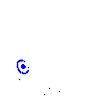
Particle: electron